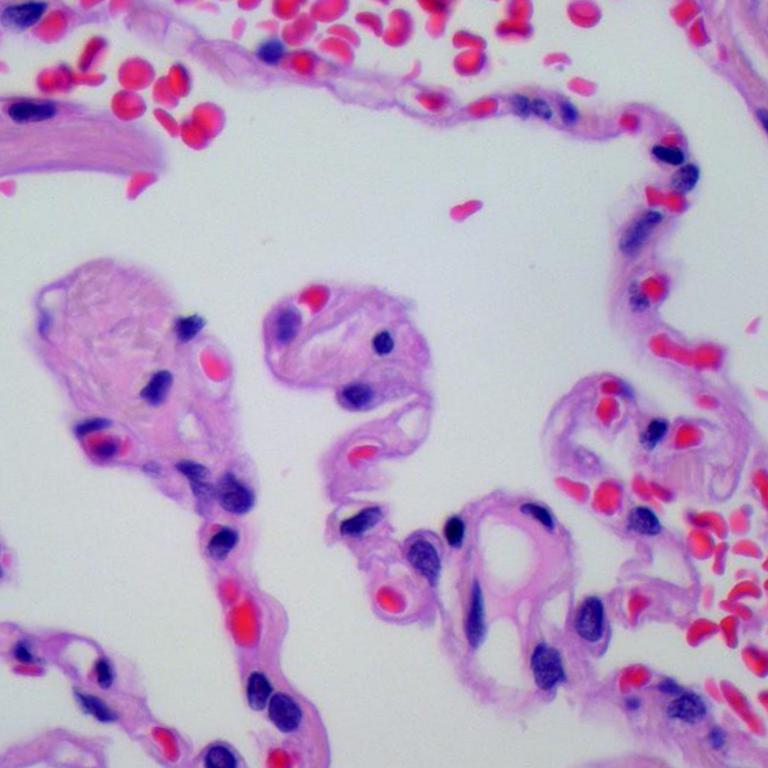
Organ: lung
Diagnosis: benign